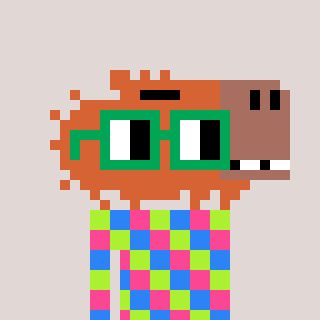
a pixel art character with square green glasses, a capybara-shaped head and a yellow-colored body on a warm background